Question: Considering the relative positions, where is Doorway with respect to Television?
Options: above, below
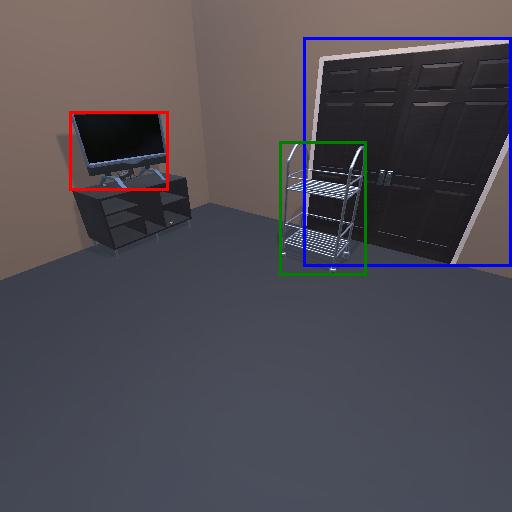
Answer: above